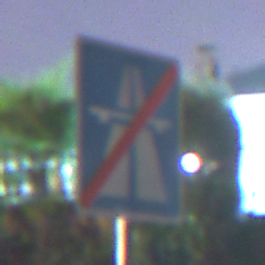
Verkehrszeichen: EndeAutbahn
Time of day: Night
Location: Outdoor (Suburban)
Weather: PartlyCloudy
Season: NotSpecified
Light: Artificial